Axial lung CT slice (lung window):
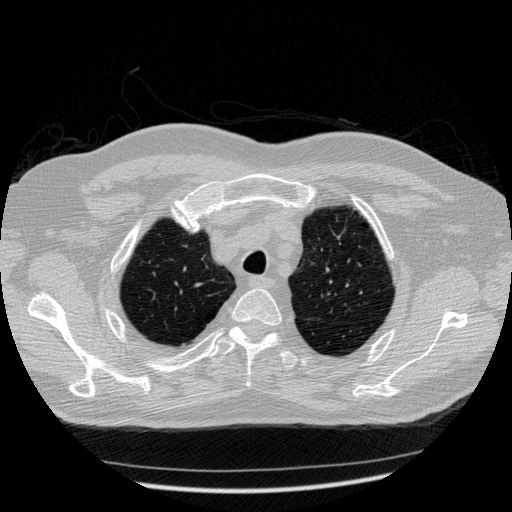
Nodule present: no